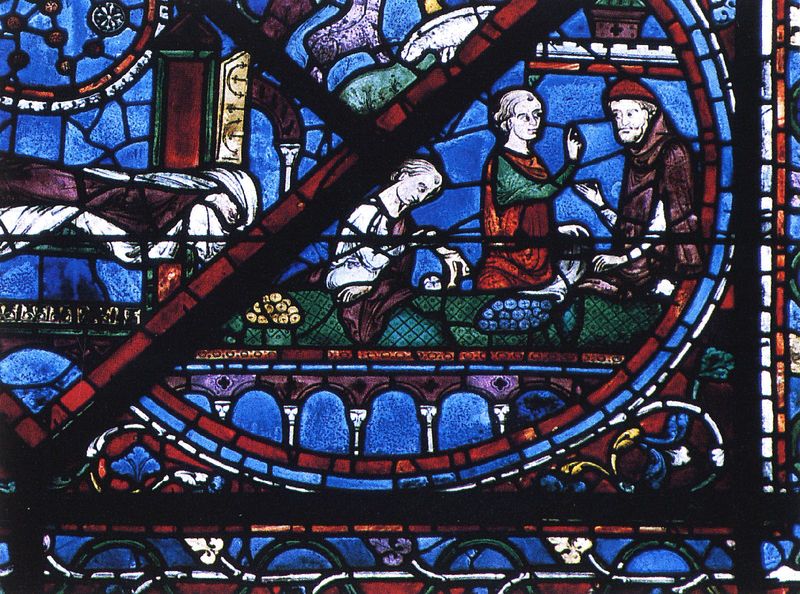
Titel: Kathedrale Notre-Dame in Chartres
Standort: Chartres, Notre-Dame (EU - F)
Schlagwörter: blau, ausschnitt, bunt, fenster, glas, licht, männer, szene, säulen, tür, rot, bart, kirche, mauer, detail, tor, zinnen, christus, jesus, mittelalter, segen, sakral, kirchenfenster, bleiverglasung, glasfester